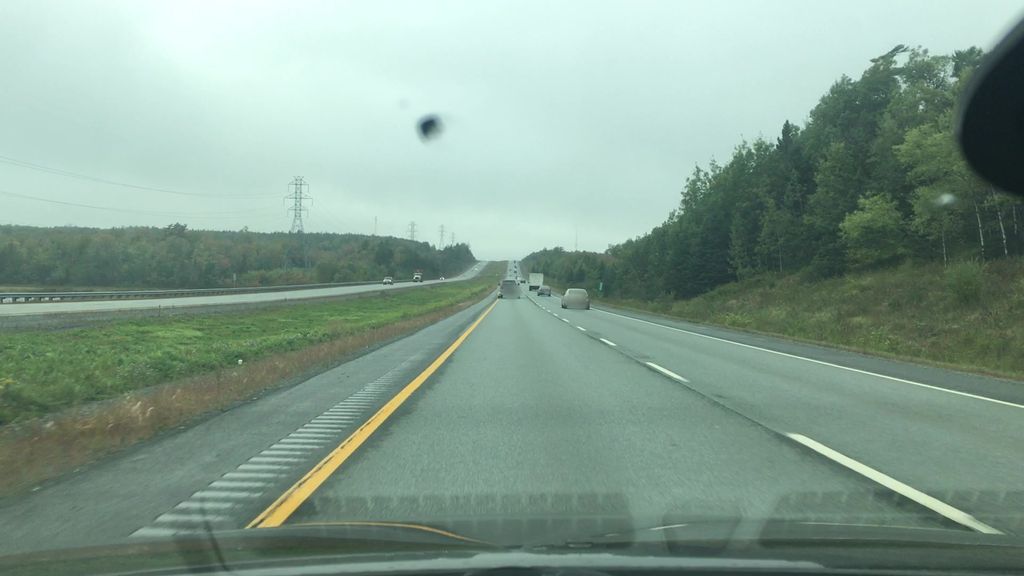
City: halifax